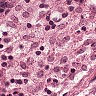
Metastatic tissue present: no